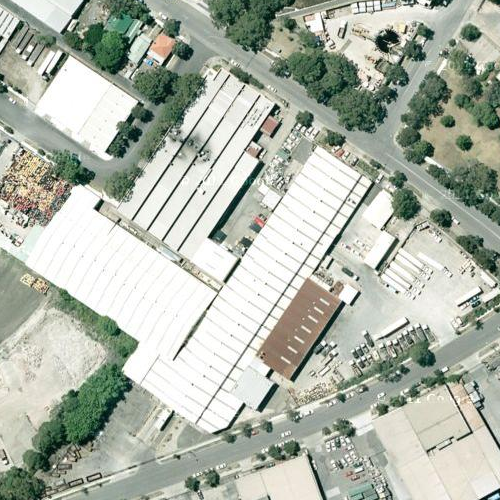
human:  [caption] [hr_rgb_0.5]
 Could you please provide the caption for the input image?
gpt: An industrial area with many white buildings and some roads go through this area .

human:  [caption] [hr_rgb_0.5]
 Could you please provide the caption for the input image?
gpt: Some roads with plants on the roadside go through the industrial area .

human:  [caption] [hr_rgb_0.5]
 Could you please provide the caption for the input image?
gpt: This is an industrial area with some different white buildings .

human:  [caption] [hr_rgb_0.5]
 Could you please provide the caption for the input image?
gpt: An industrial area with many white buildings and some roads go through this area .

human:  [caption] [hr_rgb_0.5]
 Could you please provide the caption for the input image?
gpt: There are some white buildings in the industrial area with some roads go through .